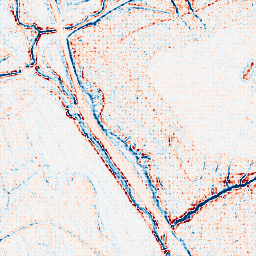
Category: classical
Decomposition family: uniform
Decomposition parameters: size: 5
Upsampling method: sinc_hamming
Upsampling parameters: scale: 8
kernel_size: 8
Upsampling scale: 8